Interaction volume radius: 10 \u00c5
Interaction volume height: 20 \u00c5
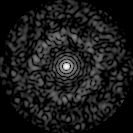
Disorder parameter: 0.8225